В архиве Снеллиуса нашли чертеж, на котором были изображены два плоских зеркала $M_{1}$ и $M_{2}$, образующих двугранный угол в $70^{\circ}$, и точечный источник света $S_{0}$ (см. рисунок).  От времени чернила выцвели, и невозможно было разглядеть, сколько изображений источника $S_{0}$ давала такая система зеркал.
Попробуйте восстановить все изображения источника $S_{0}$. Сколько изображений источника $S_{0}$ можно было увидеть в такой системе зеркал?
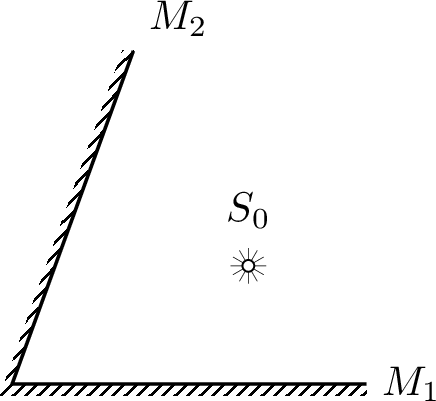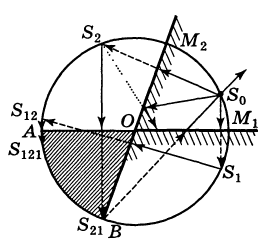
Решение: В плоском зеркале изображение точечного источника расположено симметрично этому источнику относительно плоскости зеркала. Если получившееся изображение окажется с отражающей стороны другого зеркала — оно дает еще одно изображение и т. д. В данном случае все изображения лежат на окружности радиуса $R$, проведенного из точки $O$ пересечения плоскостей зеркал через $S_{0}$ (см. рисунок): $S_{1}$ — изображение точечного источника $S_{0}$ в зеркале $M_{1}$; $S_{12}$ — изображение мнимого источника $S_{1}$ в зеркале $M_{2}$; $S_{121}$ — изображение источника $S_{12}$ в зеркале $M_{1}$.  Источник $S_{121}$ не может дать изображение, так как он лежит с обратной (не отражающей) стороны зеркала $M_{2}$ (и, разумеется, $M_{1}$); $S_{2}$ — мнимое изображение точечного источника $S_{0}$ в зеркале $M_{2}$; $S_{21}$ — изображение источника $S_{2}$ в зеркале $M_{1}$. Мы видим, что источник $S_{21}$ оказался с обратной (не отражающей) стороны зеркала $M_{2}$, поэтому он тоже не может дать изображений. Следовательно, в зеркалах можно увидеть $5$ изображений источника $S_{0}$. Вообще говоря, любое изображение, оказавшееся в секторе $A O B$ (он заштрихован), не может более отразиться в зеркалах $M_{1}$ и $M_{2}$.
Ответ: В зеркалах можно увидеть $5$ изображений источника $S_{0}$.
Темы:
T, Оптика, Геометрическая оптика, Всероссийские, Зеркало, Построения